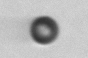
Label: bead